Question: I'm using mitm on ios to test some app, but since yesterday I can't log in any website, or even use google.
It seems that the certificate has expired on the 28/06.
I've tried to download a new one on mitm.it, but it's already expired.
Do someone have any idea how i can bypass that ?

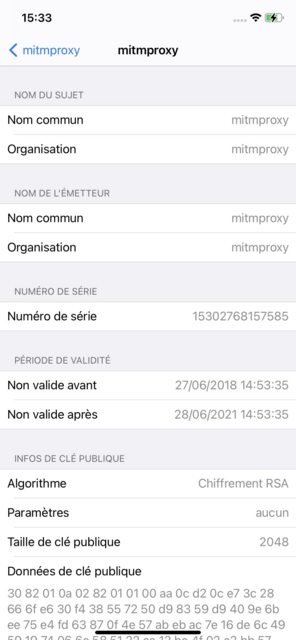
Answer: You can force mitmproxy to generate a totally new root CA certificate by simply deleting the old one.
Mitmproxy stores the root CA certificate and it's key in the directory '~/.mitmproxy' (mitmproxy config directory in your home directory on the computer running mitmproxy).
If you rename or delete that directory and restart mitmproxy a new root-CA certificate will be generated.
Then you can install this new certificate as usual via 'http://mitm.it'